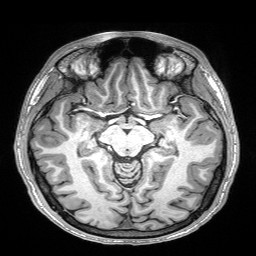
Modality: T1w
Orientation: coronal